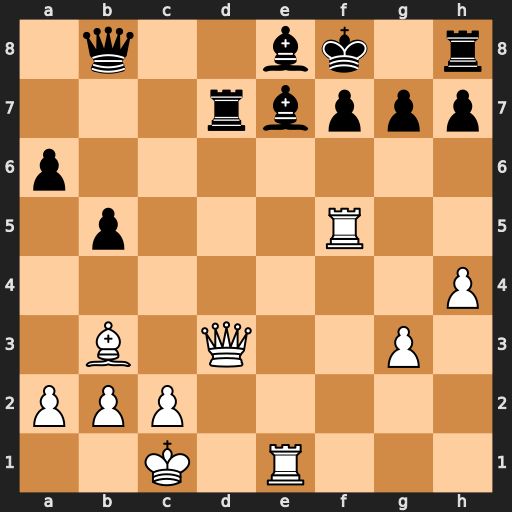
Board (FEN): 1q2bk1r/3rbppp/p7/1p3R2/7P/1B1Q2P1/PPP5/2K1R3
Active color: w
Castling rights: -
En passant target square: -
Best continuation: Qxd7 Bxd7 Rxf7+ Ke8 Rexe7+ Kd8 Rxd7+